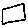
Label: square